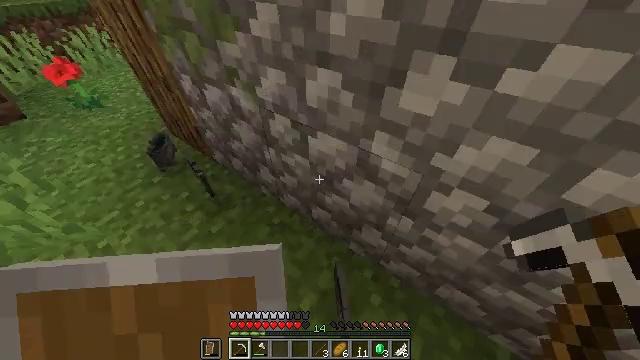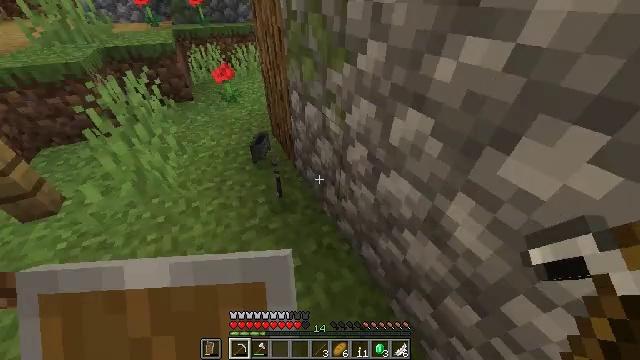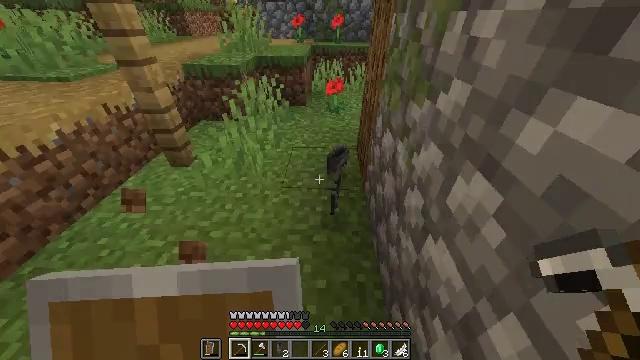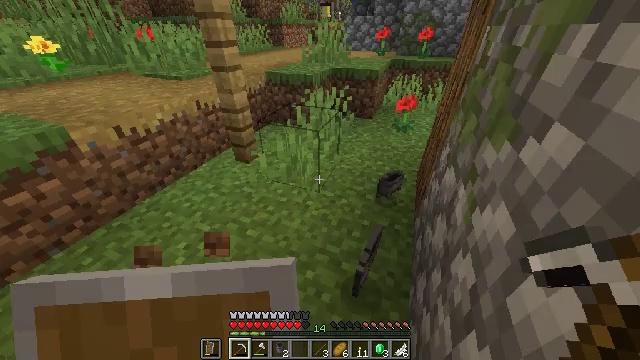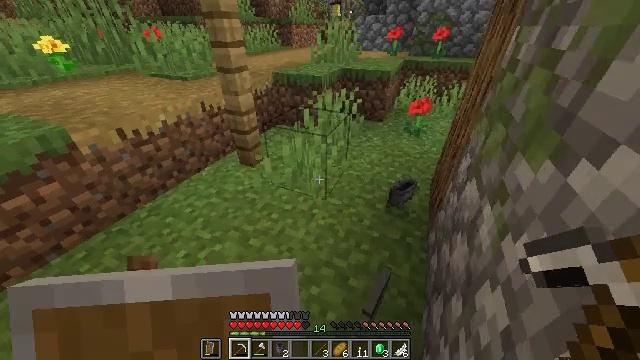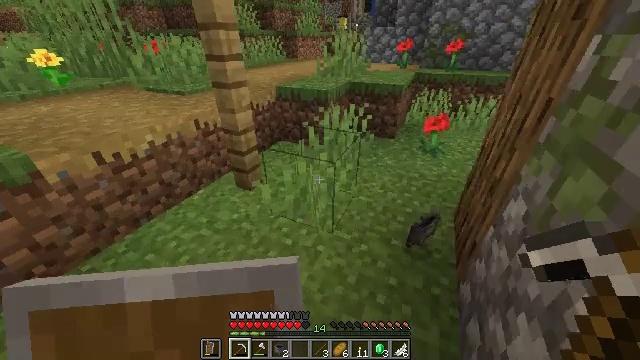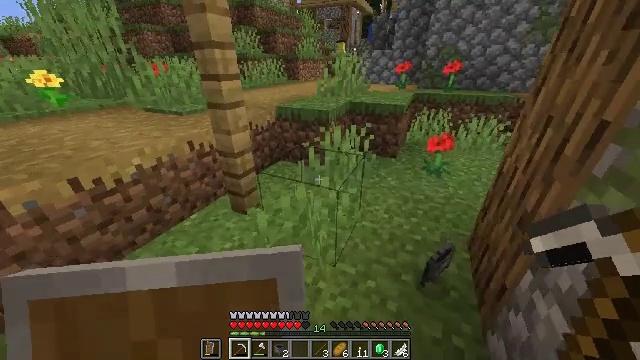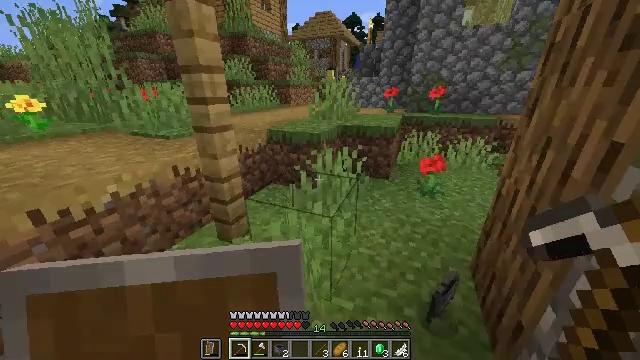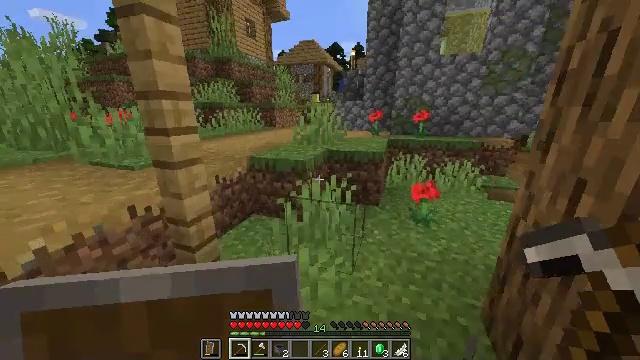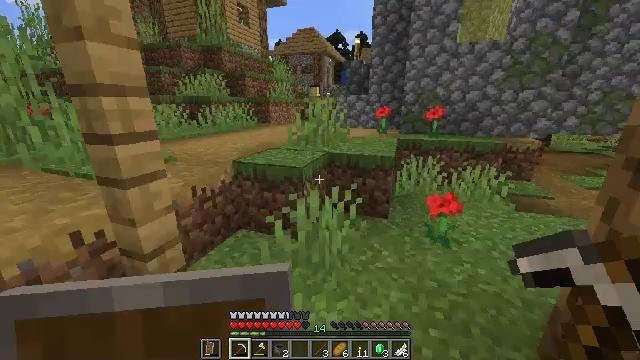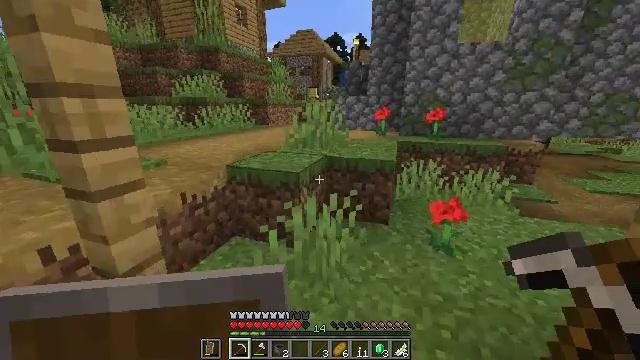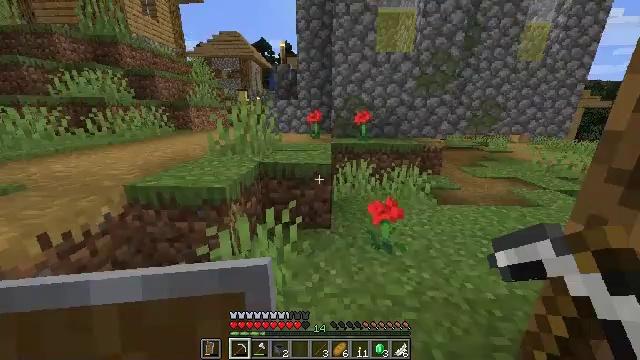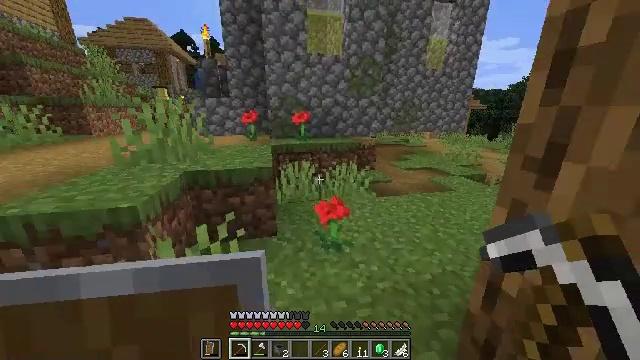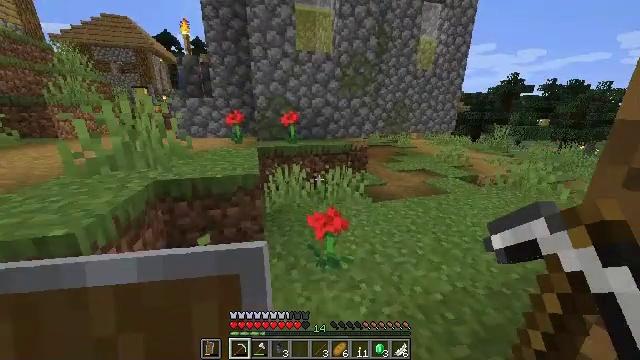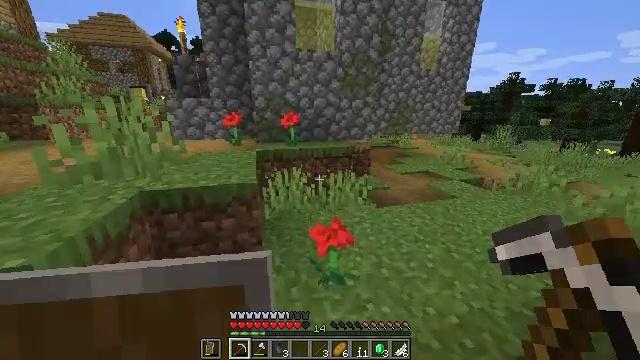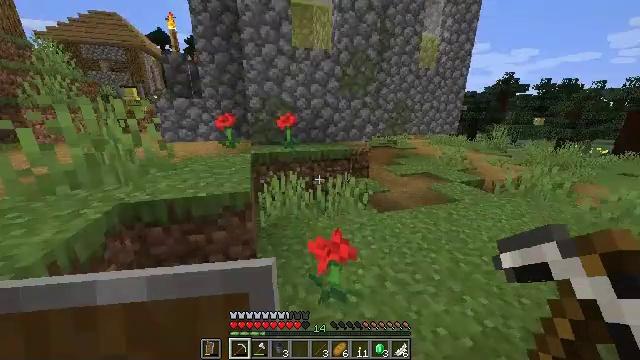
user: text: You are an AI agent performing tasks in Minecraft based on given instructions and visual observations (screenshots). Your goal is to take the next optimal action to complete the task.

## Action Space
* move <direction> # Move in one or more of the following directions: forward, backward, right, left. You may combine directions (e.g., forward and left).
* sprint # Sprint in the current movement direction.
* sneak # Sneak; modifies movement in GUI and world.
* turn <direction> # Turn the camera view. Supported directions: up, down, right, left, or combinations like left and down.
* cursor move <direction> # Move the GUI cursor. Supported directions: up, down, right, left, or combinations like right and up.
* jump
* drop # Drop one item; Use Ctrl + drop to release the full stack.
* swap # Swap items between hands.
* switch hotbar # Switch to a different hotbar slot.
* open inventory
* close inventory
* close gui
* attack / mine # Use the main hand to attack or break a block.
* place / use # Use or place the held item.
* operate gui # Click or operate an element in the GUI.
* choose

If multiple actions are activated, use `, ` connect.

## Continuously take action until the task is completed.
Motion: motion action
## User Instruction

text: Attack the cauldron to retrieve it.
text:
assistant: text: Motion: move forward and move right, sprint, turn left and up
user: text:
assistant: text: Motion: move forward and move right, sprint, turn left and up
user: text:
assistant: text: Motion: move forward, sprint, turn left and up
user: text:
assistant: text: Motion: move forward, sprint, turn left
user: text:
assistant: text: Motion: move forward, sprint, turn left and up
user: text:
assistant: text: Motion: move forward, sprint, turn up
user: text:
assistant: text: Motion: move forward, sprint, turn right and up
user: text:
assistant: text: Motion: move forward, sprint, turn right and up
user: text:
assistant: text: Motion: move forward, sprint
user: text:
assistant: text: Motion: move forward, sprint
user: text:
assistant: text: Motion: move forward, sprint, turn right
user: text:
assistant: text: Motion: move forward, sprint, turn right
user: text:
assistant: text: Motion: move forward, sprint, turn right
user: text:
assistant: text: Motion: move forward, sprint
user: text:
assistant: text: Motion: move forward, sprint
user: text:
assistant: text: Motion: move forward, sprint, turn right and down
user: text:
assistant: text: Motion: move forward, sprint, turn right
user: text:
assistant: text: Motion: move forward, sprint, turn right
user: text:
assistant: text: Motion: move forward, sprint
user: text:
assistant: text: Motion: move forward, sprint
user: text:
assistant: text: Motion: move forward, sprint
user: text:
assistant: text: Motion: move forward, sprint, turn right and up
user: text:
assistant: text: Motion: move forward, sprint, turn right and up
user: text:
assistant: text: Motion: move forward, sprint
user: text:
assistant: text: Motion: move forward, sprint
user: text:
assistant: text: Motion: move forward, sprint
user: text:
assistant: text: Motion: move forward, sprint, turn right
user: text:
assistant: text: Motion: move forward, sprint, turn right, jump
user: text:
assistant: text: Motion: move forward, sprint, turn right, jump
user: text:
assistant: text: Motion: move forward, sprint, jump